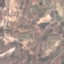
Land use / land cover class: PermanentCrop